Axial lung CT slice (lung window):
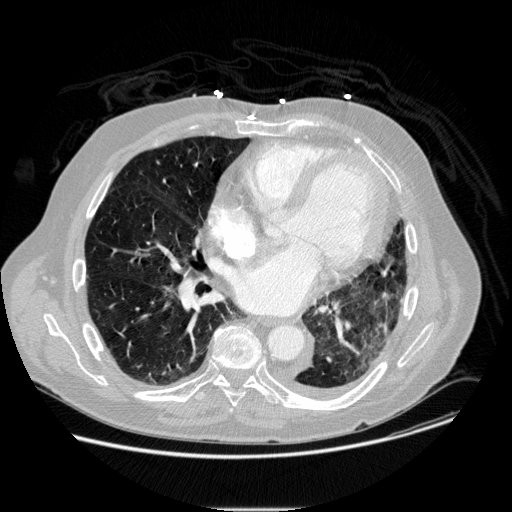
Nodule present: no